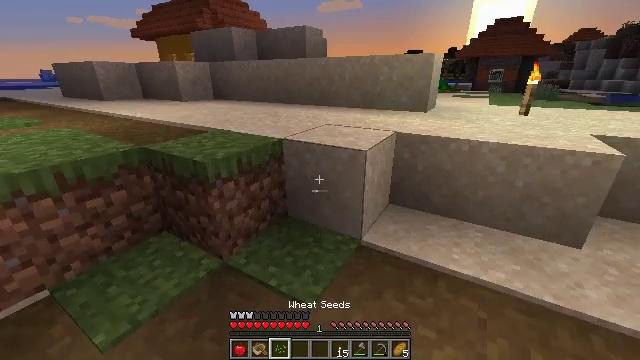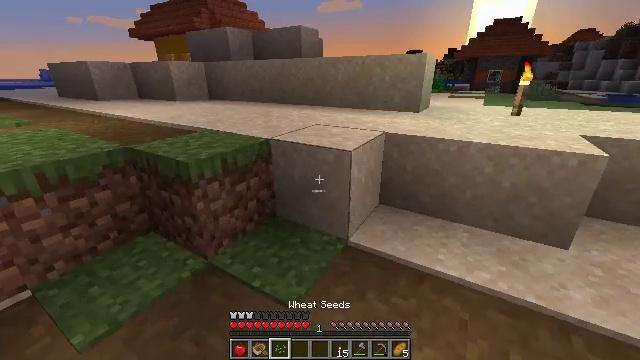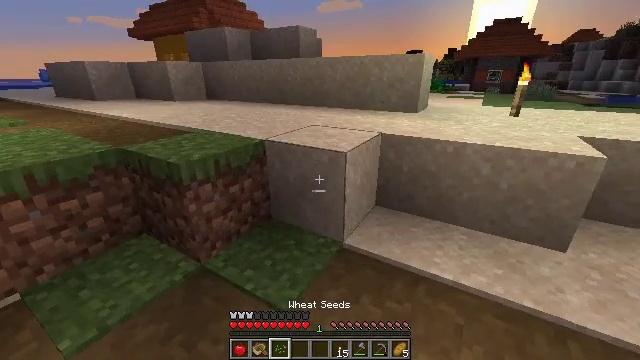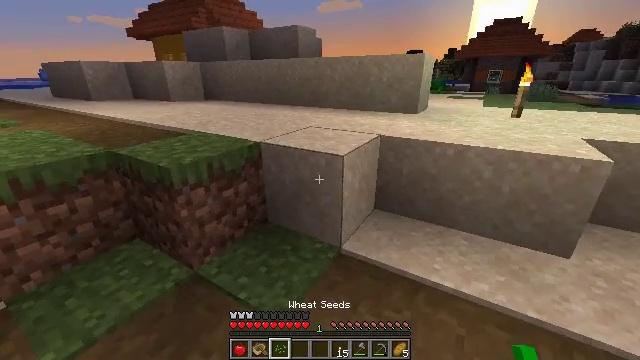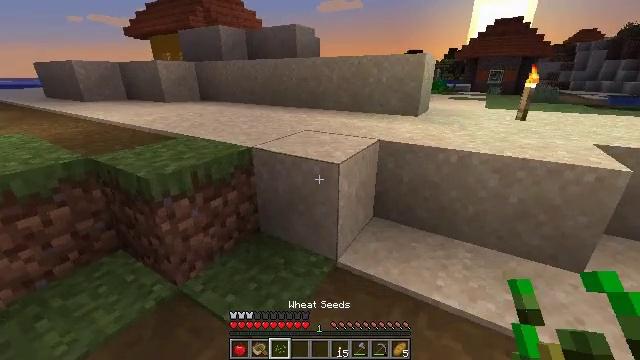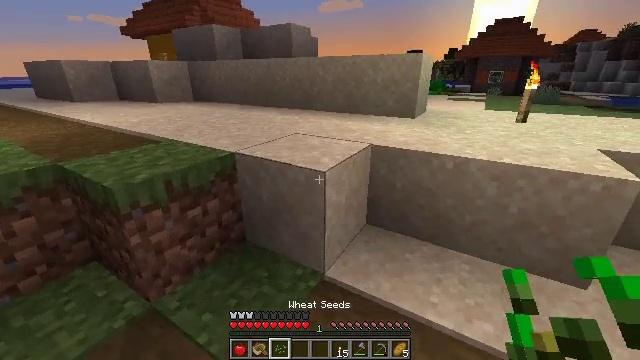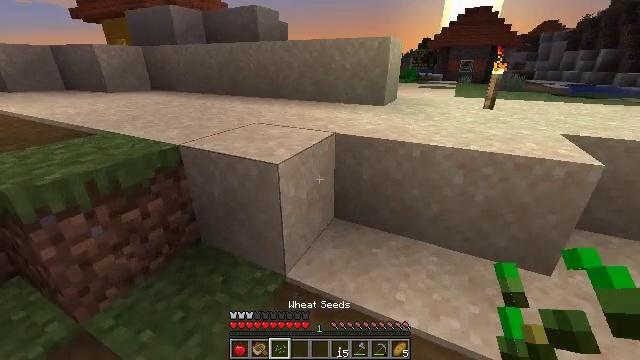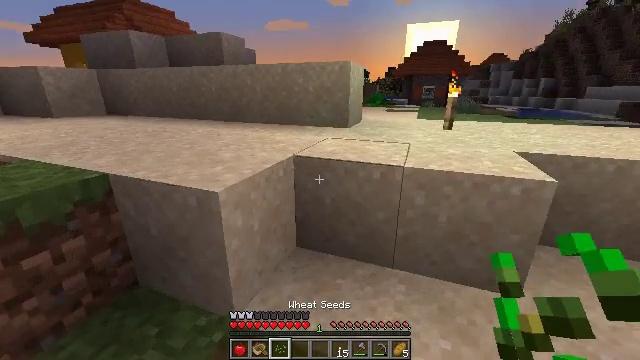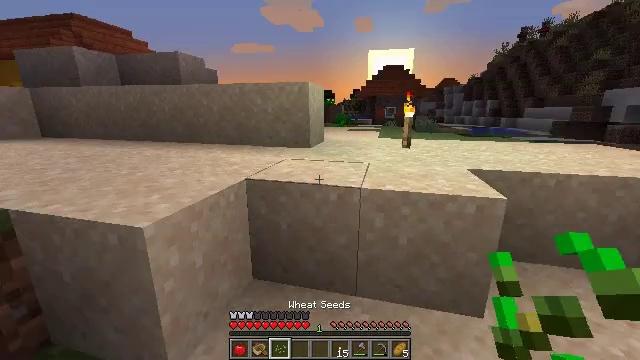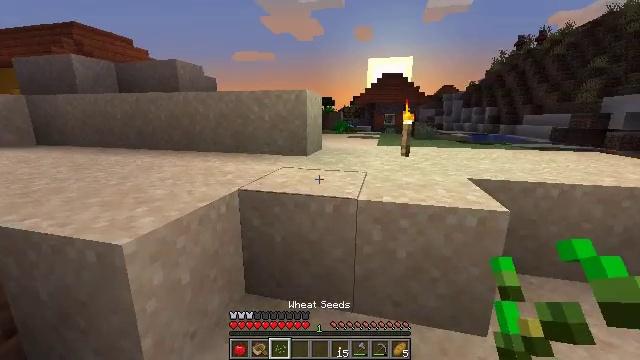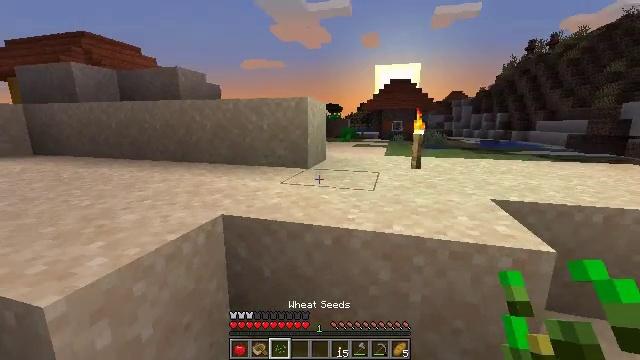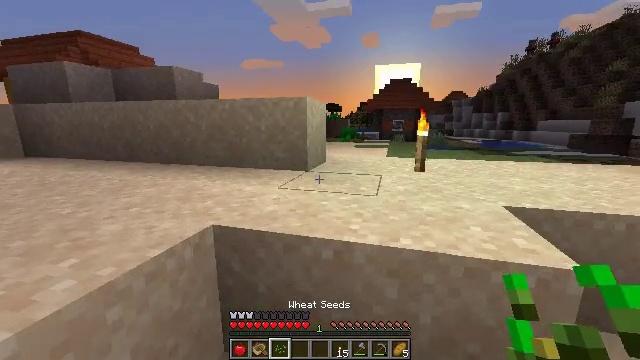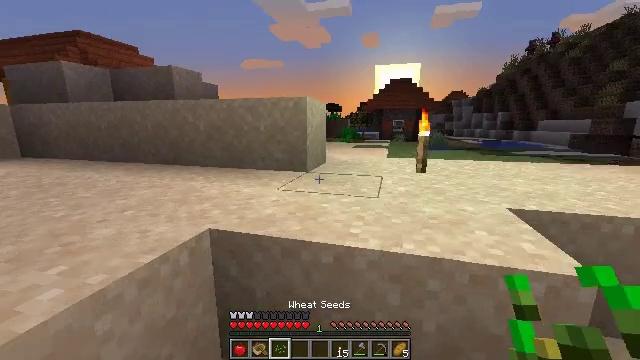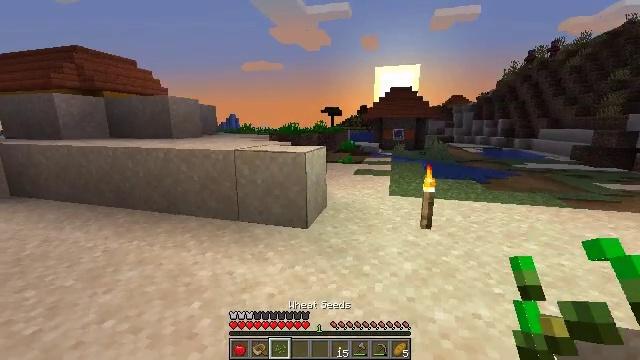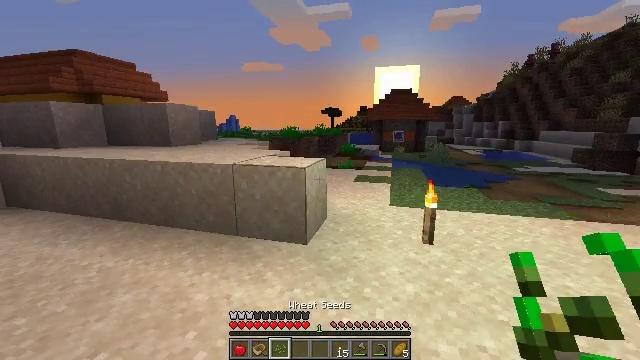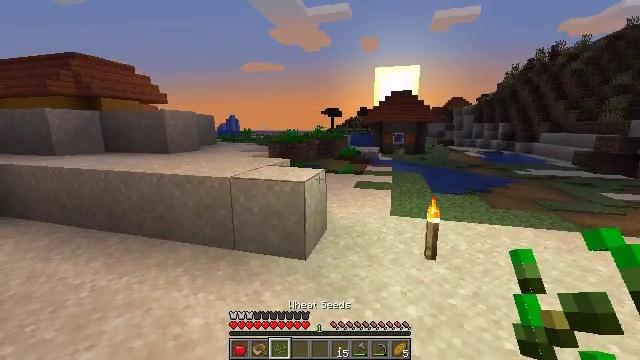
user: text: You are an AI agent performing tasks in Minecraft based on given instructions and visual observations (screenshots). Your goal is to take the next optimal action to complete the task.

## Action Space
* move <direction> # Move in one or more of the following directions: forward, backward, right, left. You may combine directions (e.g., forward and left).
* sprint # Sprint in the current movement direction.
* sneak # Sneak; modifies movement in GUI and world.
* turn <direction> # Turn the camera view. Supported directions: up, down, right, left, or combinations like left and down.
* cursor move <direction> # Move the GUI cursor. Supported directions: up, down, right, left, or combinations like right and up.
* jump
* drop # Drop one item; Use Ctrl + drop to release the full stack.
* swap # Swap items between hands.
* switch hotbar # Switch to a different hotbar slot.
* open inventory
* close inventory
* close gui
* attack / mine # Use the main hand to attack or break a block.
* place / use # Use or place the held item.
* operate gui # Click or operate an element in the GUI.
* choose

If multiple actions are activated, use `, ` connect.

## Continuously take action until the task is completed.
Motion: motion action
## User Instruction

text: Harvest the melon stem from your garden.
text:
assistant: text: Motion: no_op
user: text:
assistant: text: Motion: move forward
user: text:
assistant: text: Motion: move forward
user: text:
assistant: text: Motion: move forward and move right
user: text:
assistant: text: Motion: move forward and move right
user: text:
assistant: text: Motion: move forward and move right, turn right and down
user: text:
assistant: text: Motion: move forward and move right, turn right and up
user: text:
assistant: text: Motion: move forward and move right, turn right and up
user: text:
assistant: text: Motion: move forward, turn up
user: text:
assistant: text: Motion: move forward, turn left and up
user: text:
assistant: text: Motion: move forward
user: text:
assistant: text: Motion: move forward, jump
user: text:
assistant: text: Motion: move forward, jump
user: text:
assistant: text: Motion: move forward
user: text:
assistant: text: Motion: move forward
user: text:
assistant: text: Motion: move forward
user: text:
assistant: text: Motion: move forward
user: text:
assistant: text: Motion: move forward
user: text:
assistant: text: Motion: move forward, turn left
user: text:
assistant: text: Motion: move forward, turn left
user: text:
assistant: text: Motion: move forward
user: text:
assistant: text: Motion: move forward
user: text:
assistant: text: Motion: move forward
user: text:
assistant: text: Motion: move forward
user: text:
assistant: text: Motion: move forward
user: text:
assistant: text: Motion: move forward, jump
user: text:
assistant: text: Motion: move forward, jump
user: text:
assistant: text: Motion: move forward, jump
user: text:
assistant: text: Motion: move forward, jump
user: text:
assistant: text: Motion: move forward, jump